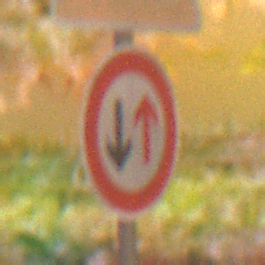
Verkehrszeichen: VorrangDesGegenverkehrs
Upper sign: Arbeitsstelle
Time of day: Night
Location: Outdoor (Nature)
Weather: Clear
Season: NotSpecified
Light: Natural